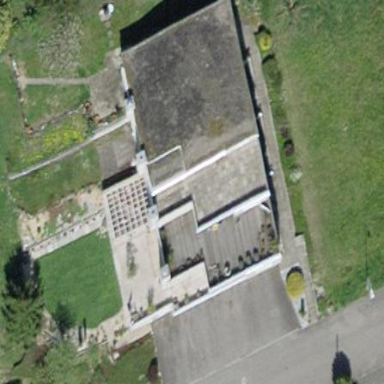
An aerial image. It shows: Terrace building.